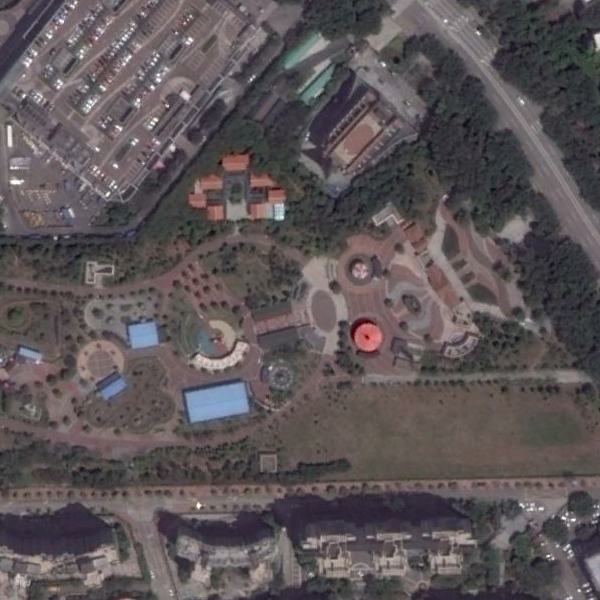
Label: Park